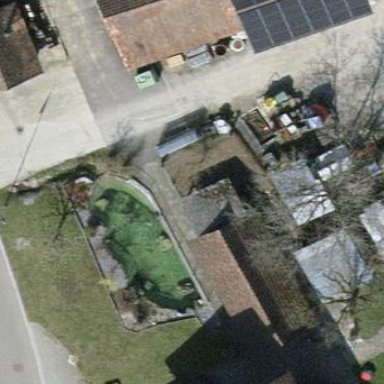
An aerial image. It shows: View of roof of building.